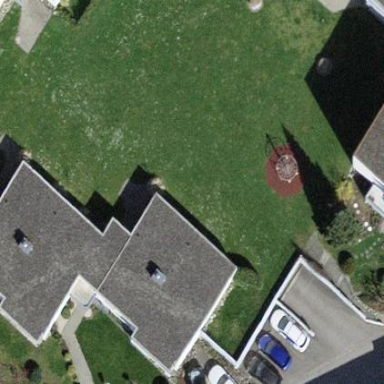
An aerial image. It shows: Building with flat roof.